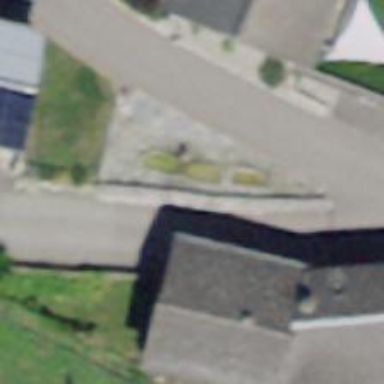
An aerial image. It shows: Fountain.